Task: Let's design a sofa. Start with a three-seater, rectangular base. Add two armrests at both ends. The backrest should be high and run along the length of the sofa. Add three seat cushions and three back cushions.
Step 123:
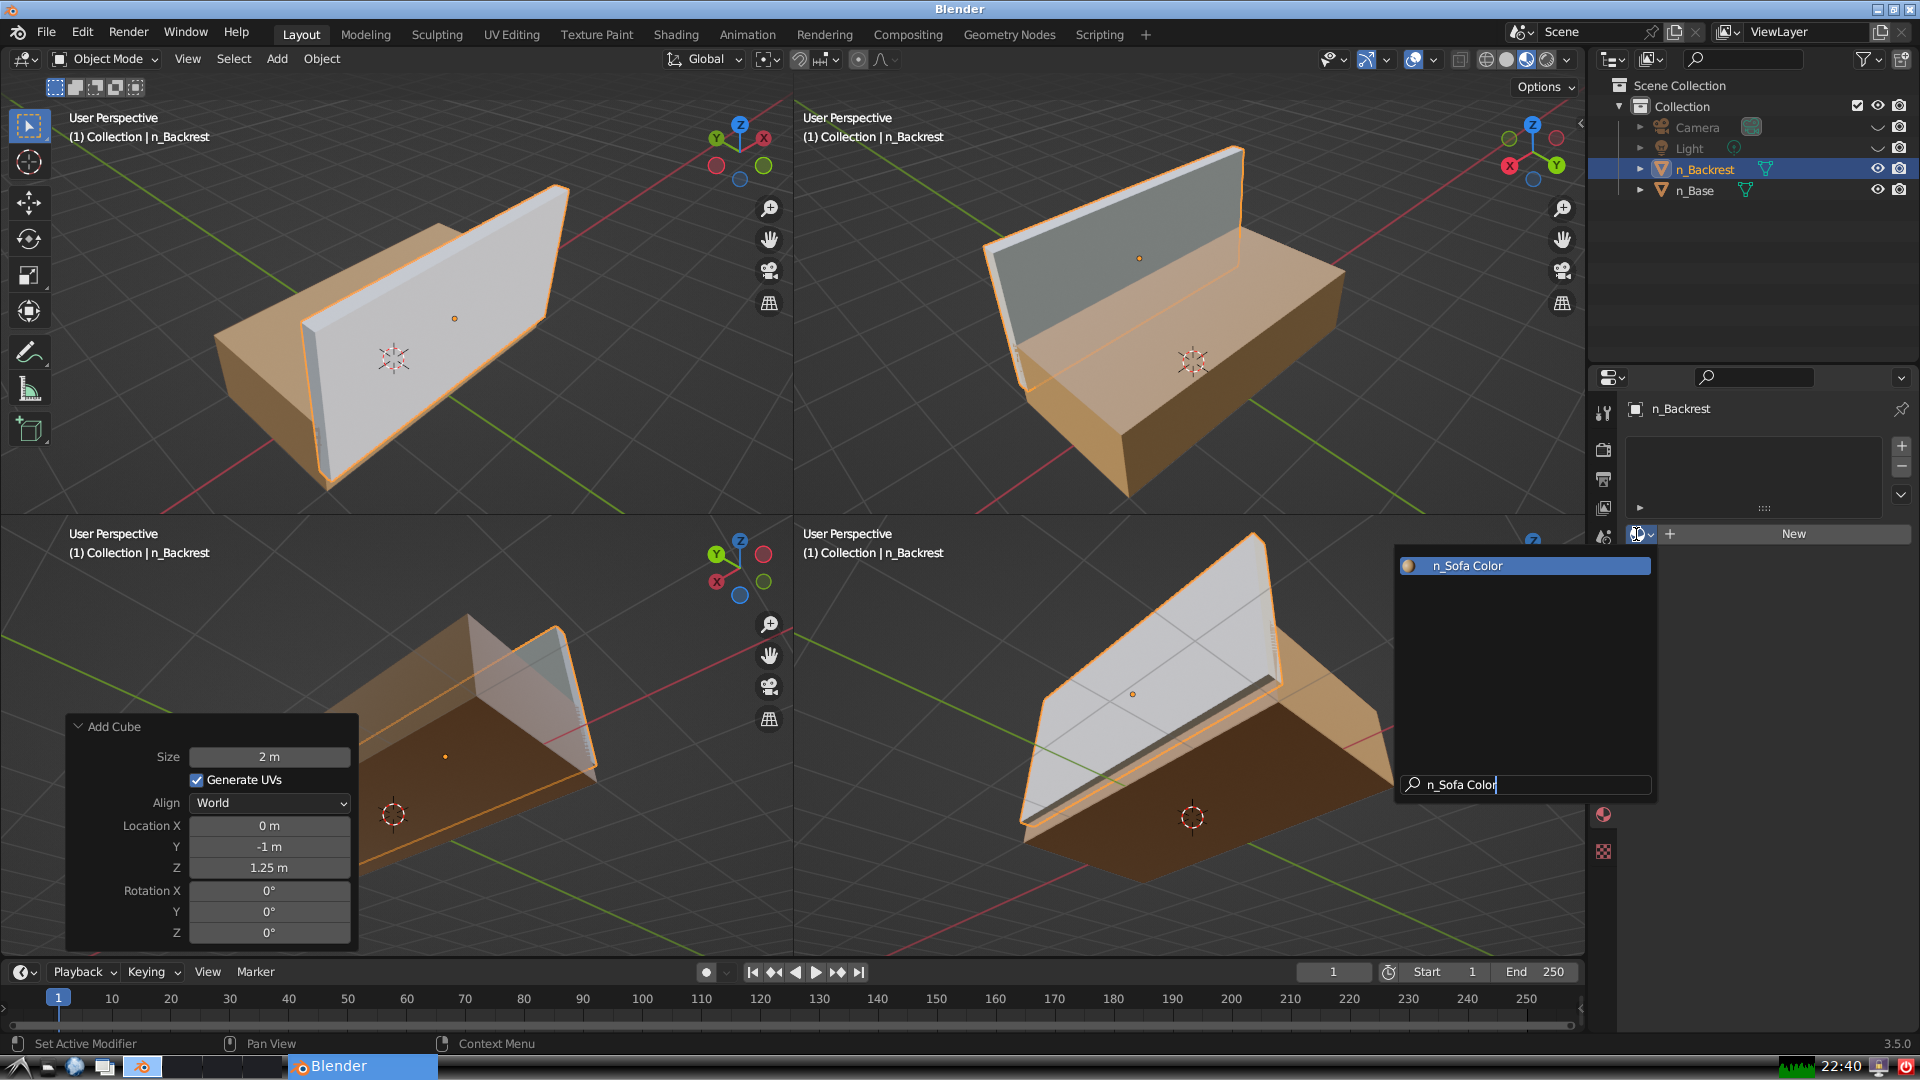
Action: {"key_press": ['Return']}